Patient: sex M, age 53
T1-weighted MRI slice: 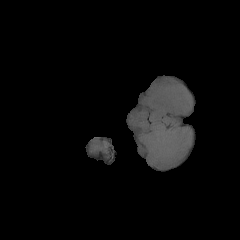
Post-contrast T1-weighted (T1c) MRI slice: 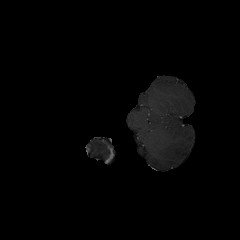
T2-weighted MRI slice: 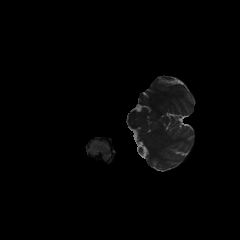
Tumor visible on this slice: no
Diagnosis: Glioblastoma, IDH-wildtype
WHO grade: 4